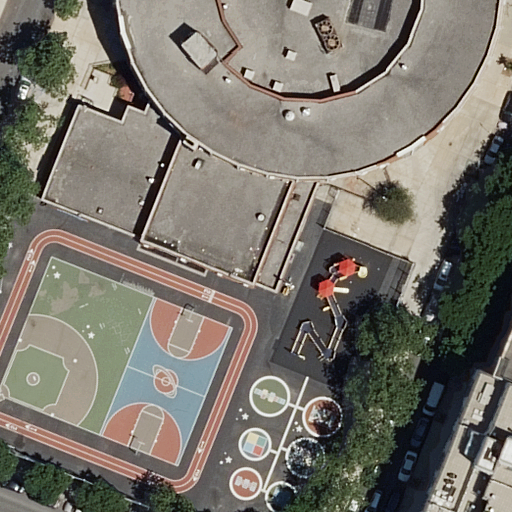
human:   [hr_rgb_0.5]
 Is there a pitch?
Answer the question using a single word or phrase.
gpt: yes

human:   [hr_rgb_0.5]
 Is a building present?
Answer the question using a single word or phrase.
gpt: yes

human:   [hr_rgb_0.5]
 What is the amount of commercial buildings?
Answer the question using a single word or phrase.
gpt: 0

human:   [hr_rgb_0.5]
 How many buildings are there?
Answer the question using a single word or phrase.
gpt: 3

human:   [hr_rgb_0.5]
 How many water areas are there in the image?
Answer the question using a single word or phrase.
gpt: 0

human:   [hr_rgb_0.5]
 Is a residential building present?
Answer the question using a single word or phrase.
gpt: yes

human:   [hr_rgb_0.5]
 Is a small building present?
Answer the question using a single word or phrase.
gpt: no

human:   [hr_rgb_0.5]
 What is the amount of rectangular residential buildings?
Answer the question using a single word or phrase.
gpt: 1

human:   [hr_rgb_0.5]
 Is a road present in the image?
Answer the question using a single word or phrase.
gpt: yes

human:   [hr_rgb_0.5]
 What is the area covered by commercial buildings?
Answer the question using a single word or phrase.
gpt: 0m2

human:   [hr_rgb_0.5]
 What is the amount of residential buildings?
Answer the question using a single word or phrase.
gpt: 3

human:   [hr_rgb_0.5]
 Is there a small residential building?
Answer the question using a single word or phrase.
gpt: no

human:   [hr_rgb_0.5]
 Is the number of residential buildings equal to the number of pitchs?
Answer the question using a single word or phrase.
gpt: no

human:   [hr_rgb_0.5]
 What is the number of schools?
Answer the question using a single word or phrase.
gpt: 1

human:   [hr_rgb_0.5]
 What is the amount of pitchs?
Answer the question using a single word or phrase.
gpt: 2

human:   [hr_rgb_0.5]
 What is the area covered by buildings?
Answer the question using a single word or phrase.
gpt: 5073m2

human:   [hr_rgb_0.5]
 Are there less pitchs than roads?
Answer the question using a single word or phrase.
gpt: yes

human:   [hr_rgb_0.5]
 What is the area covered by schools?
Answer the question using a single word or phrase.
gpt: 368m2

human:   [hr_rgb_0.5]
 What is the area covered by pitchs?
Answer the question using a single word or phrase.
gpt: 514m2

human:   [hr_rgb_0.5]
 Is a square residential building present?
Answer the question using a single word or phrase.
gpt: no

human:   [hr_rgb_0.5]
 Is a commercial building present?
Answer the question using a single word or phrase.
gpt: no

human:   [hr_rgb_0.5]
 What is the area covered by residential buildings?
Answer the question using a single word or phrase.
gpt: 5073m2

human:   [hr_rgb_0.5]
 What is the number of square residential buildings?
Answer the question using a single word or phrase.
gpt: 0

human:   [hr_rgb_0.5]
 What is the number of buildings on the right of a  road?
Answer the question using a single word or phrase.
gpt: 3

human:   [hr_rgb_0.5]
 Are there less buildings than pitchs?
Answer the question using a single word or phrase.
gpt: no

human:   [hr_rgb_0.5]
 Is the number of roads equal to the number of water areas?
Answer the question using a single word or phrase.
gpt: no

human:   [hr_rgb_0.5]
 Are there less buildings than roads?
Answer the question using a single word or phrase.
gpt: no

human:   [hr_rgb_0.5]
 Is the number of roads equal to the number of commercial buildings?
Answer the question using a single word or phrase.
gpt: no

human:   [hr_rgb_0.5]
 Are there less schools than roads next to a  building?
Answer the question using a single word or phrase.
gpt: yes

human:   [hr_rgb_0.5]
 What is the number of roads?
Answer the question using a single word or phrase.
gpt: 3

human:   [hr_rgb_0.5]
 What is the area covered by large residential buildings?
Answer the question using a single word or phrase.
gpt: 5073m2

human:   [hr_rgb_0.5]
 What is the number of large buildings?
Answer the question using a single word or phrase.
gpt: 3

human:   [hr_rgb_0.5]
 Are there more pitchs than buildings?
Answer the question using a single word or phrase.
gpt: no

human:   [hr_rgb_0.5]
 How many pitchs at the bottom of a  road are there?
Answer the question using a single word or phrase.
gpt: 2

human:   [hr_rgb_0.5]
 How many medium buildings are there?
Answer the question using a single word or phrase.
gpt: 0

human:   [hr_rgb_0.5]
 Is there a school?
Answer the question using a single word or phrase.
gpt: yes

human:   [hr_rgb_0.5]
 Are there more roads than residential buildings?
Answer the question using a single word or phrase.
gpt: no

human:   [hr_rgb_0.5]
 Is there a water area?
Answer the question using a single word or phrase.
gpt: no

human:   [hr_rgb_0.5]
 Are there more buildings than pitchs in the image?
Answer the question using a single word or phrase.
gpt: yes

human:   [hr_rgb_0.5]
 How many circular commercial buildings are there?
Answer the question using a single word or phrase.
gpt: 0

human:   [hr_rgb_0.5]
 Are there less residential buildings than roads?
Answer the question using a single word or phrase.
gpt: no

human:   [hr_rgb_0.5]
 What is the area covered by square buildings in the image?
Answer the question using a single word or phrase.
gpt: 0m2

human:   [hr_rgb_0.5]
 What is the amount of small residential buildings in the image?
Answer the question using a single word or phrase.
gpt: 0

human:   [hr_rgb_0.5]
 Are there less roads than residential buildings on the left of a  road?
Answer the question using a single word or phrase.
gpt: no

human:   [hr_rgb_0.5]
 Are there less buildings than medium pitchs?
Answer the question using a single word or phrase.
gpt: no

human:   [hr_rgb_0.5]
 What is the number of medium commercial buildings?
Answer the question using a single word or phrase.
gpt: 0

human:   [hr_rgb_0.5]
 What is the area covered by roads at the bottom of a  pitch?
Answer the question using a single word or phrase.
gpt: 0m2

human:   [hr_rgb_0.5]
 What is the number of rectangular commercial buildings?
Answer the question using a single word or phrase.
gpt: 0

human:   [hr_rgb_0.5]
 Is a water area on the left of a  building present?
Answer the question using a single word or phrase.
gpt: no

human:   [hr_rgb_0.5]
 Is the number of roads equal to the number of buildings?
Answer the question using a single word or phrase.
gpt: yes

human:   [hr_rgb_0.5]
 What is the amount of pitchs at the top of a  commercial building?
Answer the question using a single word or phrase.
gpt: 0

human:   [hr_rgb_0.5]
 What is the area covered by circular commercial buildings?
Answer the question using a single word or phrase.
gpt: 0m2

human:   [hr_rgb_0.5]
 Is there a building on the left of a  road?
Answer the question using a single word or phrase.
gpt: no

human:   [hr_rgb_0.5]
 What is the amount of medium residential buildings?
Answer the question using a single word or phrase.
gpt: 0

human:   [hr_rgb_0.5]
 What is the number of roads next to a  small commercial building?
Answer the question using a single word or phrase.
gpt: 0

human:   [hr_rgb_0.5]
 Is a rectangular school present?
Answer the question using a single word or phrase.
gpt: yes

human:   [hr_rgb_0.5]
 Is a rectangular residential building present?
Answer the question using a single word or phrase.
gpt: yes

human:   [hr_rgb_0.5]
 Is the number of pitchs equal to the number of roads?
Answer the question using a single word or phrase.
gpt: no

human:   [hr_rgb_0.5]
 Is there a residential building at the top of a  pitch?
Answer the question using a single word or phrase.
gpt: yes

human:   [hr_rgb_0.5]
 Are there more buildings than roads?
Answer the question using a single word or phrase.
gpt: no

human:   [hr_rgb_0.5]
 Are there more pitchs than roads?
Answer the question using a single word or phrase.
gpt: no

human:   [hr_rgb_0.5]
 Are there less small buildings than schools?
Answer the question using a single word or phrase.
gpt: yes

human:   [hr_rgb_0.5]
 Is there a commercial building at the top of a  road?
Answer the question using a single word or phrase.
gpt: no

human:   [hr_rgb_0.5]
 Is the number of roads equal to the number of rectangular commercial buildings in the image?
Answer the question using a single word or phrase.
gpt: no